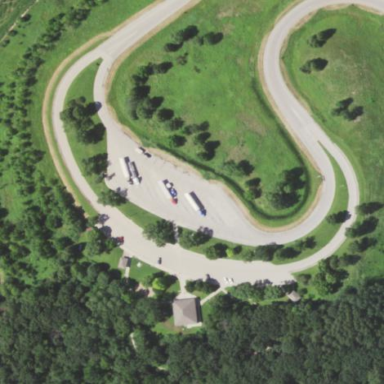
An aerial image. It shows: Rest area along the road.